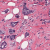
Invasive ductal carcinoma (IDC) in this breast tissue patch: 0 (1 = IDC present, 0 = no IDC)